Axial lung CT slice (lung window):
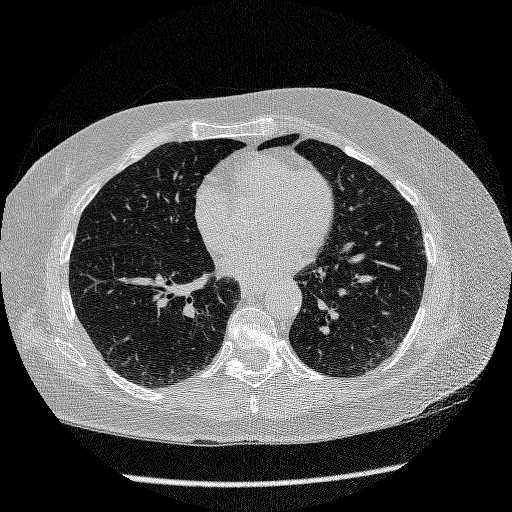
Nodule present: no